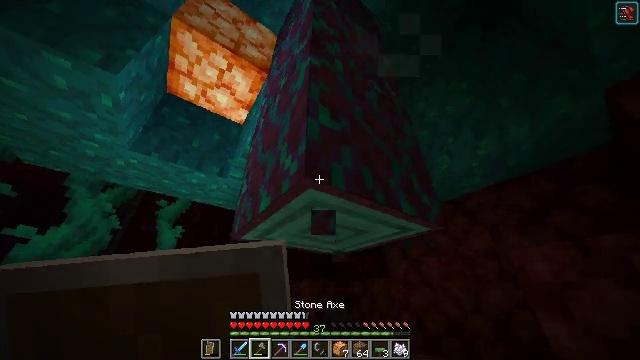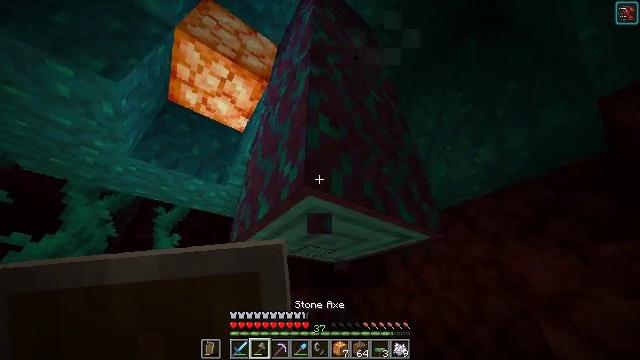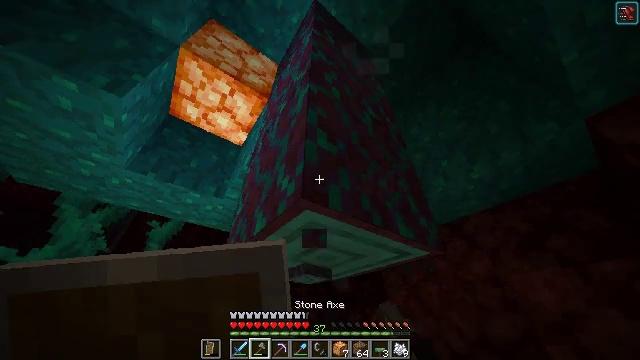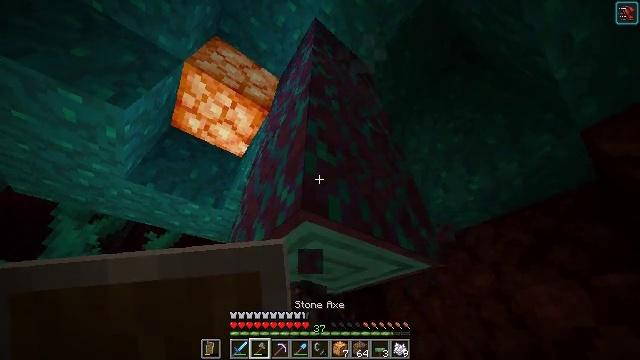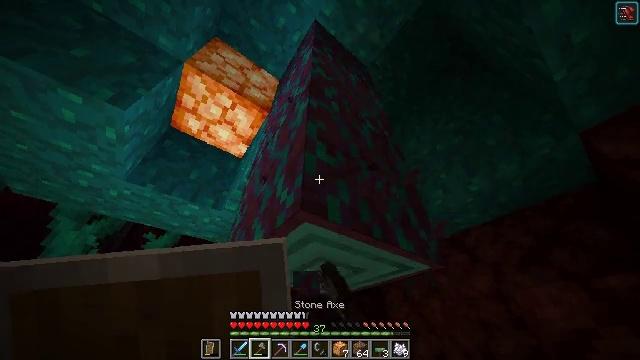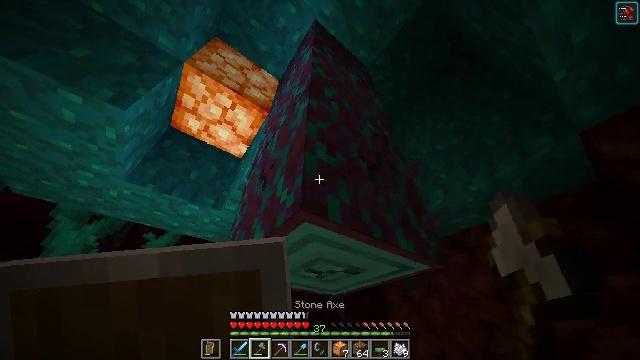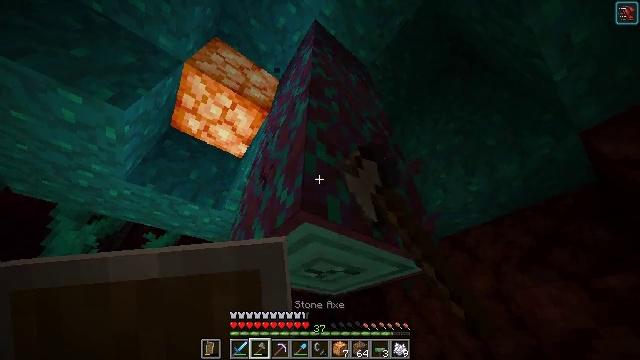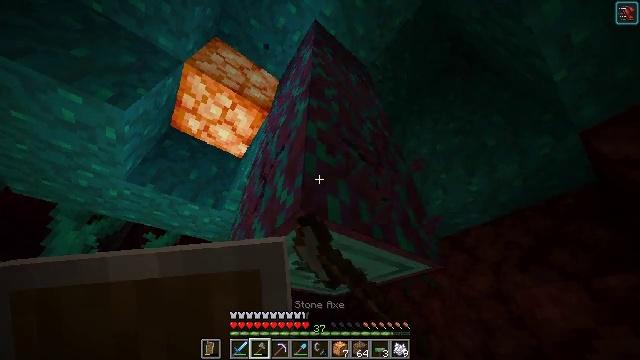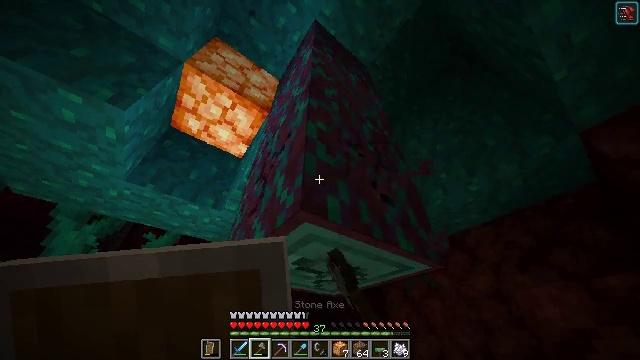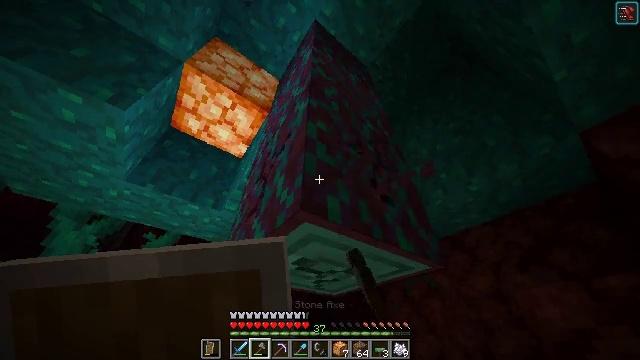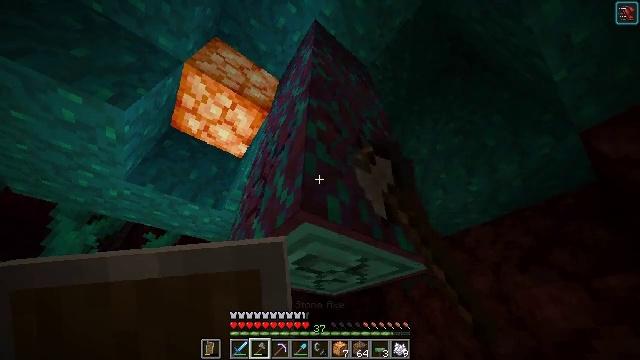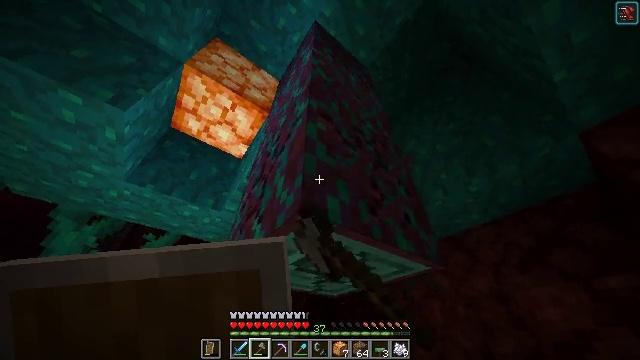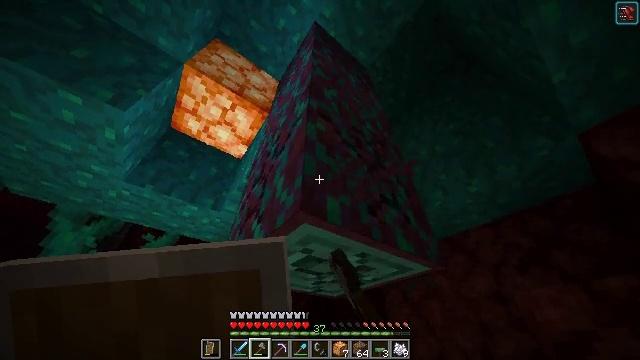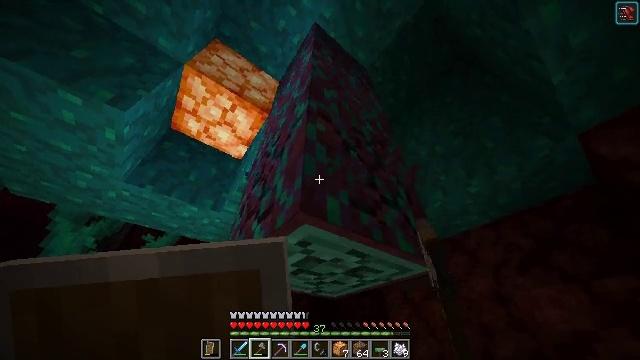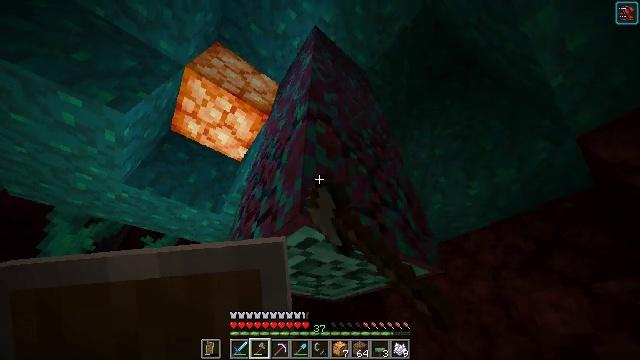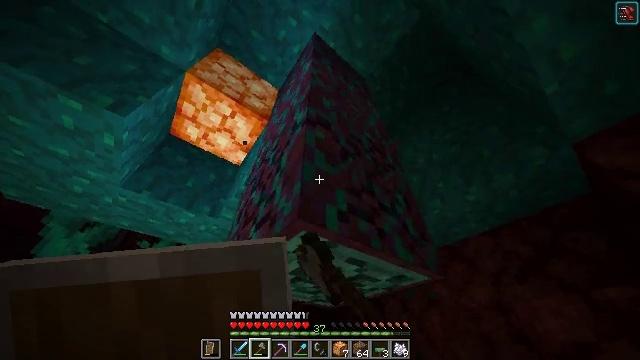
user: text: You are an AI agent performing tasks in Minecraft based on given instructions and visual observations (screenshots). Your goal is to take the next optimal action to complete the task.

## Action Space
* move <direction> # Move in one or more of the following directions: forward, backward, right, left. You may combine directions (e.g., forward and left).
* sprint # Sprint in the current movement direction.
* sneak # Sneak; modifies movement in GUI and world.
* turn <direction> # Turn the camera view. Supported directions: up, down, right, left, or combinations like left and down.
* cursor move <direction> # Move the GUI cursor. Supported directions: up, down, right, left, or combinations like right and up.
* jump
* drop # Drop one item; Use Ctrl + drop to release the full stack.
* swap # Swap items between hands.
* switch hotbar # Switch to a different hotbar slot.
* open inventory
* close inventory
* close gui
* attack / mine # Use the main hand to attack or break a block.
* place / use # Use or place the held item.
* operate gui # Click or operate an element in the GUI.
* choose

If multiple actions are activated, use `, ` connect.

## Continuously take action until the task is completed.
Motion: motion action
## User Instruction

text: Collect warped stem for crafting.
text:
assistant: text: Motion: turn up, attack / mine
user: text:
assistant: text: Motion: turn up, attack / mine
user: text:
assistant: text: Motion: turn up, attack / mine
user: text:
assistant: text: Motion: attack / mine
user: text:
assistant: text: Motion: attack / mine
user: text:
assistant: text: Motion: attack / mine
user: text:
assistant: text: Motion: attack / mine
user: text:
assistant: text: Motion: attack / mine
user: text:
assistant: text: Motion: attack / mine
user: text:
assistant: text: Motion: attack / mine
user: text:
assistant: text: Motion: attack / mine
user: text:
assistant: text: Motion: attack / mine
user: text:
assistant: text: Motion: attack / mine
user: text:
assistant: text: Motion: attack / mine
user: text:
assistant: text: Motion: turn up, attack / mine
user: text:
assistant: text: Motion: turn up, attack / mine
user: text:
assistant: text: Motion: turn up, attack / mine
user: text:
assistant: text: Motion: turn up, attack / mine
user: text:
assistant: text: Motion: turn up, attack / mine
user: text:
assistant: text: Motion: turn up, attack / mine
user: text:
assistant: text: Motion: attack / mine
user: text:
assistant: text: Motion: attack / mine
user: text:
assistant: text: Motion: attack / mine
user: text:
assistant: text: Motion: attack / mine
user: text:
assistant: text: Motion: attack / mine
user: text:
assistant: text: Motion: attack / mine
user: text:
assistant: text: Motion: attack / mine
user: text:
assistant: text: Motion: attack / mine
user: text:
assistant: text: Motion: attack / mine
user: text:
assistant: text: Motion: attack / mine